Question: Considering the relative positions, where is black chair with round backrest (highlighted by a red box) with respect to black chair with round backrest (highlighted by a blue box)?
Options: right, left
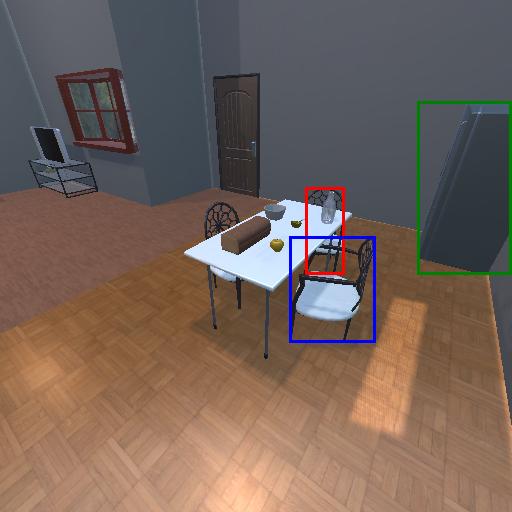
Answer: right